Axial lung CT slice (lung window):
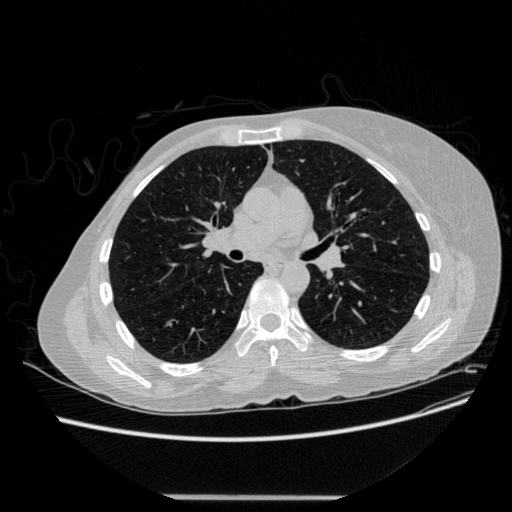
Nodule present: no